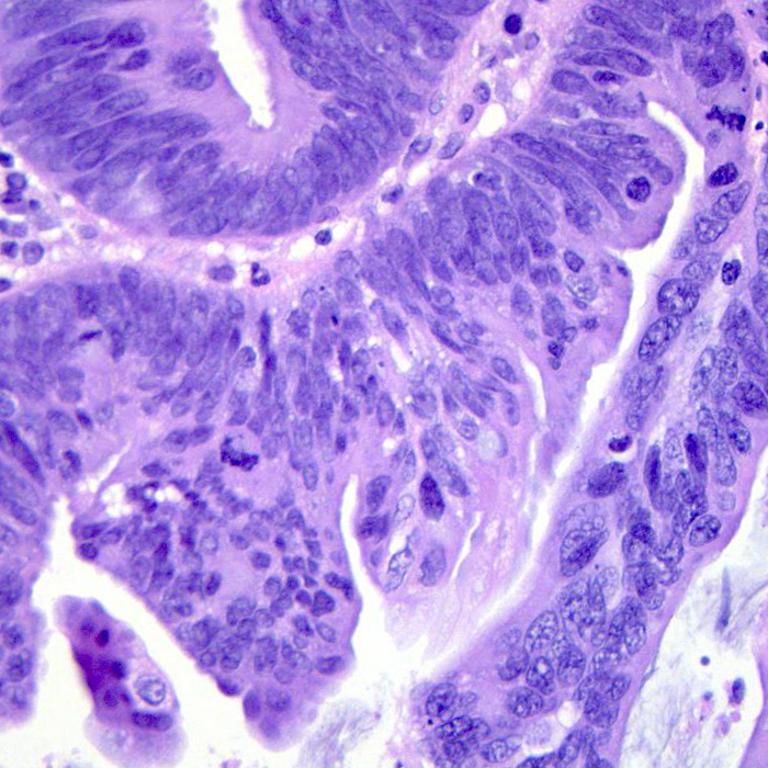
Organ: colon
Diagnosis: adenocarcinomas